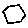
Label: hexagon